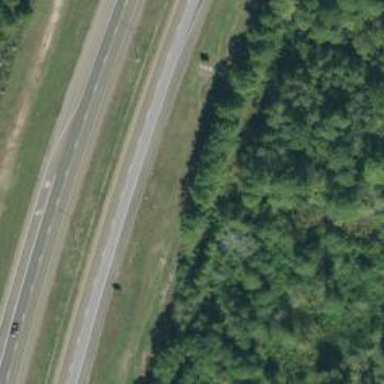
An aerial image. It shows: This image shows trunk highway that functions as expressway.